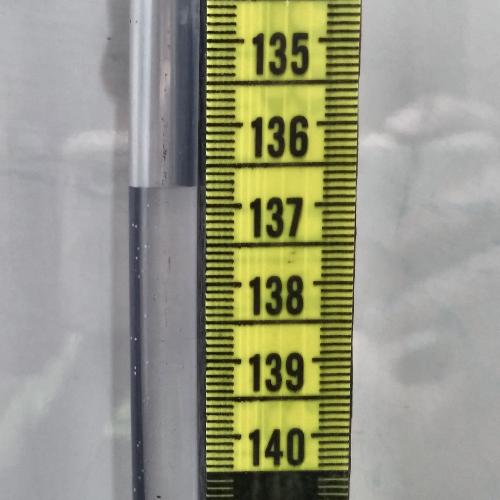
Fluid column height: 136.7 cm